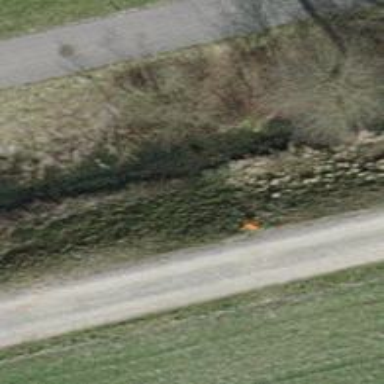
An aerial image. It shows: Pipeline marker.